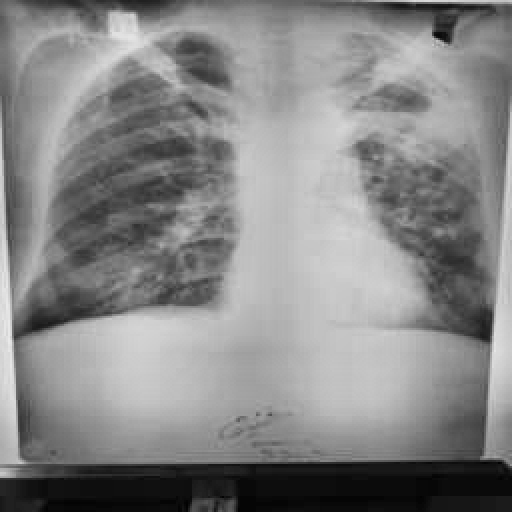
Finding: TUBERCULOSIS